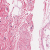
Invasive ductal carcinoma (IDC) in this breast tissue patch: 0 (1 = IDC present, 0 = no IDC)